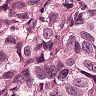
Metastatic tissue present: yes